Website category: book
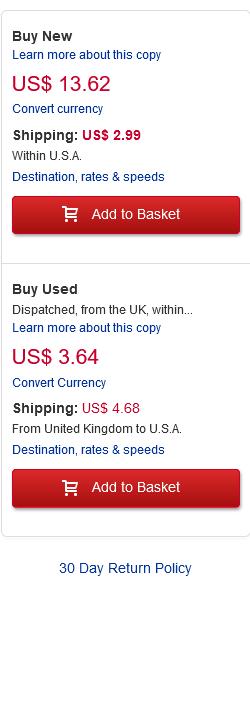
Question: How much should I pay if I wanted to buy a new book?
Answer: US$ 13.62

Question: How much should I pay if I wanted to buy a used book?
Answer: US$ 3.64

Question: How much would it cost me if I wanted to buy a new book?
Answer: US$ 13.62

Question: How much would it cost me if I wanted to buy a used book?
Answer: US$ 3.64

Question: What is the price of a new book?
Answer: US$ 13.62

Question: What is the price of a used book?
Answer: US$ 3.64

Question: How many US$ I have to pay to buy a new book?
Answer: US$ 13.62

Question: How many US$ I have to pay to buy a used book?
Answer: US$ 3.64

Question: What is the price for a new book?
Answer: US$ 13.62

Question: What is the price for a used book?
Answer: US$ 3.64

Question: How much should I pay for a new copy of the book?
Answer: US$ 13.62

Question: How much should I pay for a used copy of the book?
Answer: US$ 3.64

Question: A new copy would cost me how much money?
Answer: US$ 13.62

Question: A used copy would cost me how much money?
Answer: US$ 3.64

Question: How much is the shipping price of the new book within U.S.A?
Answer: US$ 2.99

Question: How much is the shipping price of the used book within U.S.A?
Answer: US$ 4.68

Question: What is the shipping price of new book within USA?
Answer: US$ 2.99

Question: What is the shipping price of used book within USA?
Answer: US$ 4.68

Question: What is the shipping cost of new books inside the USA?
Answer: US$ 2.99

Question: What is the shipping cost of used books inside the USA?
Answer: US$ 4.68

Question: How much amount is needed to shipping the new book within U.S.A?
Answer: US$ 2.99

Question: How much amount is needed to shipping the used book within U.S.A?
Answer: US$ 4.68

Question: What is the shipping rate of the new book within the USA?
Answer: US$ 2.99

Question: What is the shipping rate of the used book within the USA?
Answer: US$ 4.68

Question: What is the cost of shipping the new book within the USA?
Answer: US$ 2.99

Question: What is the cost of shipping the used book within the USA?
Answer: US$ 4.68

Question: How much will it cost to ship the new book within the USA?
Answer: US$ 2.99

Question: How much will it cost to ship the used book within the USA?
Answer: US$ 4.68